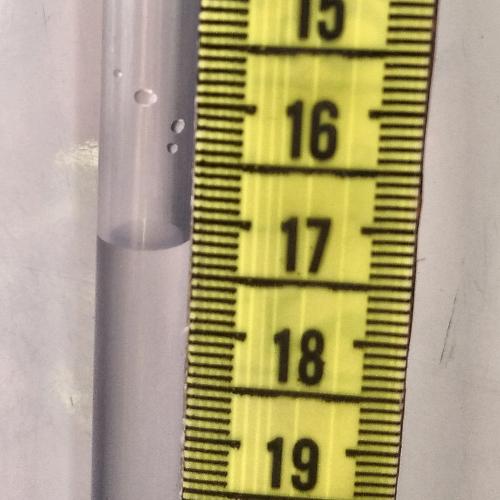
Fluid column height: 17.2 cm